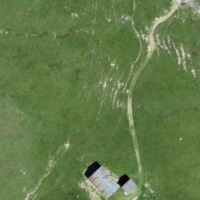
EUNIS habitat code: 26
Species observed at this site:
Plebejus argus